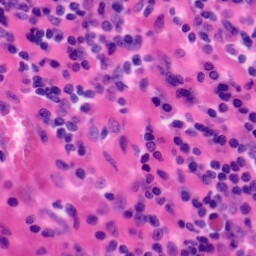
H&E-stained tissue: Tonsil